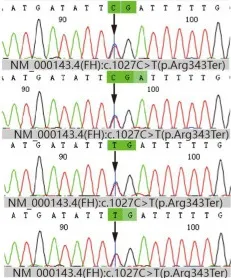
(E) Mutation screening of the principle of family members using Sanger sequencing. The green bar indicates the mutation site (FH): c.1027C > T at an individual person.
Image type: ophthalmic_imaging (oct)